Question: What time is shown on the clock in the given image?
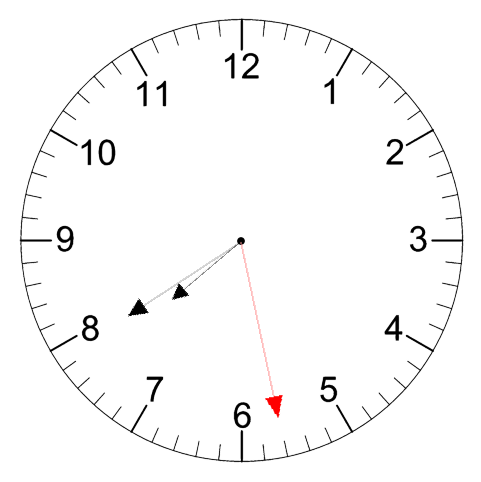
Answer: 07:39:28